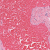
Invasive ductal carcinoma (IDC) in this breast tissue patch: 0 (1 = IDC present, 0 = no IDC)